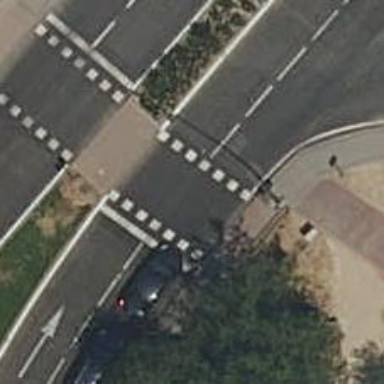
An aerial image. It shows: Road with traffic signals at the crossing.